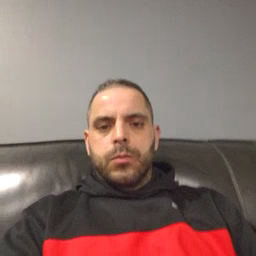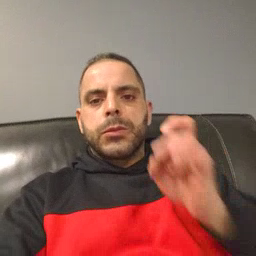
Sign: hate